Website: home-depot
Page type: account-selection
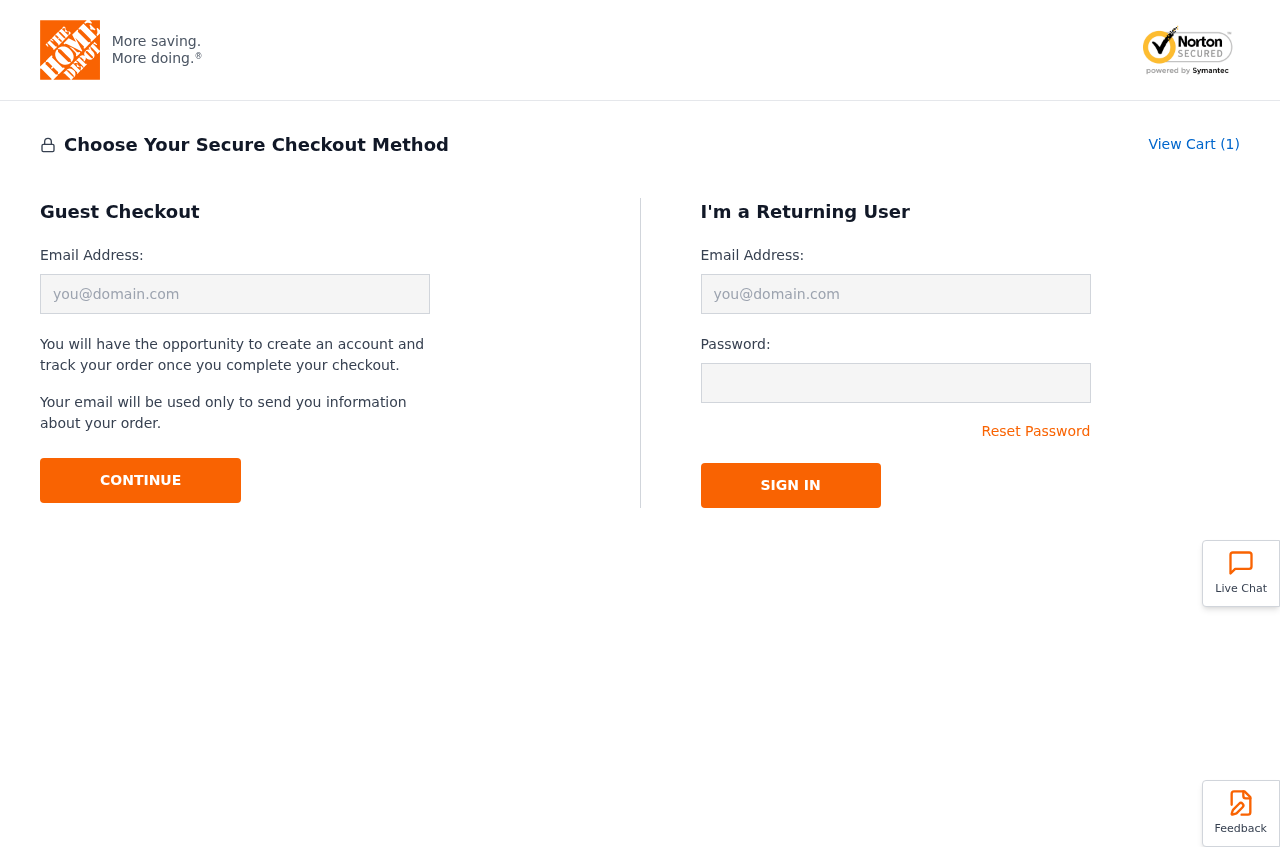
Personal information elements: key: PII_EMAIL
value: kyork@yahoo.com
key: PII_LOGIN_USERNAME
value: kevin.york
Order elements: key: ORDER_NUM_ITEMS
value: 1